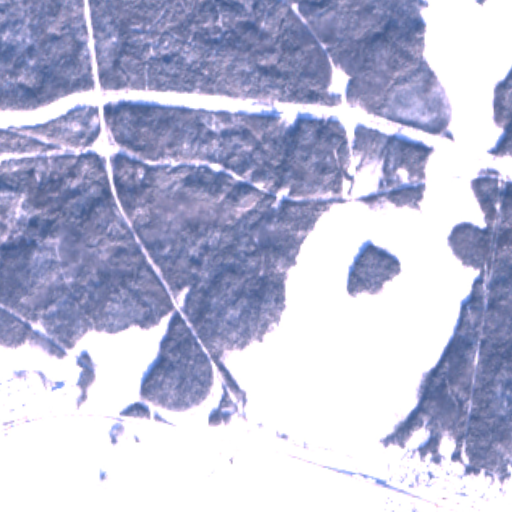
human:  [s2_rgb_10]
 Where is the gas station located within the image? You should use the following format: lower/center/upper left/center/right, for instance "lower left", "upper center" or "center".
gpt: The gas station is located in the lower right of the image.
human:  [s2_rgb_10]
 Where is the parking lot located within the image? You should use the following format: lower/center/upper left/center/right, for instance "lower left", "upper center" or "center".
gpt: The parking lot is located in the lower right of the image.
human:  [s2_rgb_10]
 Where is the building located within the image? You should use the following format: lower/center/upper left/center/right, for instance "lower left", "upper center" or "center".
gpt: The building is located in the lower of the image.
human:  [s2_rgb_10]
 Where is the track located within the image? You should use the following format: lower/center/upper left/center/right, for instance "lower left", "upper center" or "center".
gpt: There is no track in the image.